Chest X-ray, AP view. Patient: 46 years old, sex M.
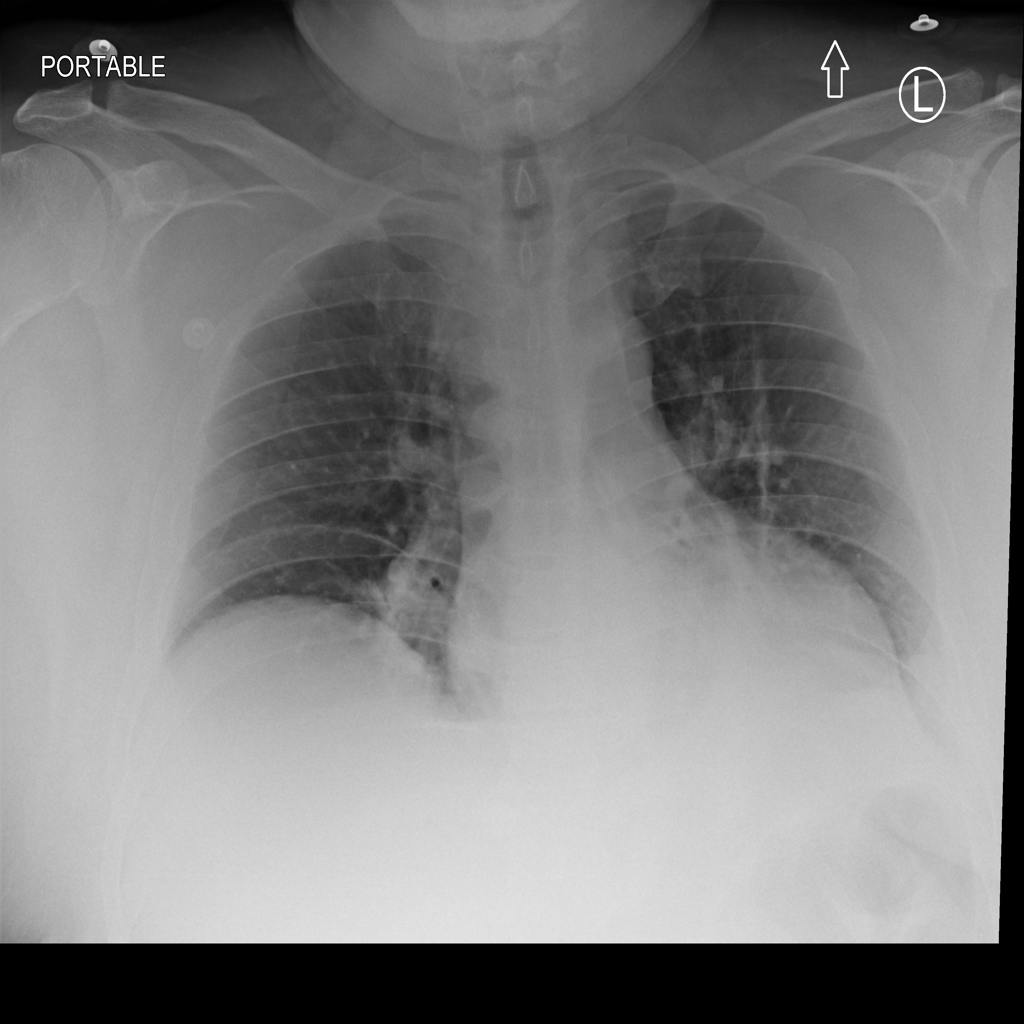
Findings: Effusion, Infiltration